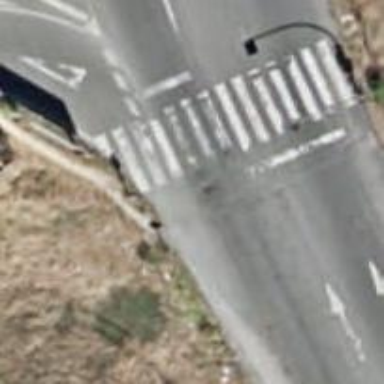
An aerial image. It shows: Uncontrolled road crossing.